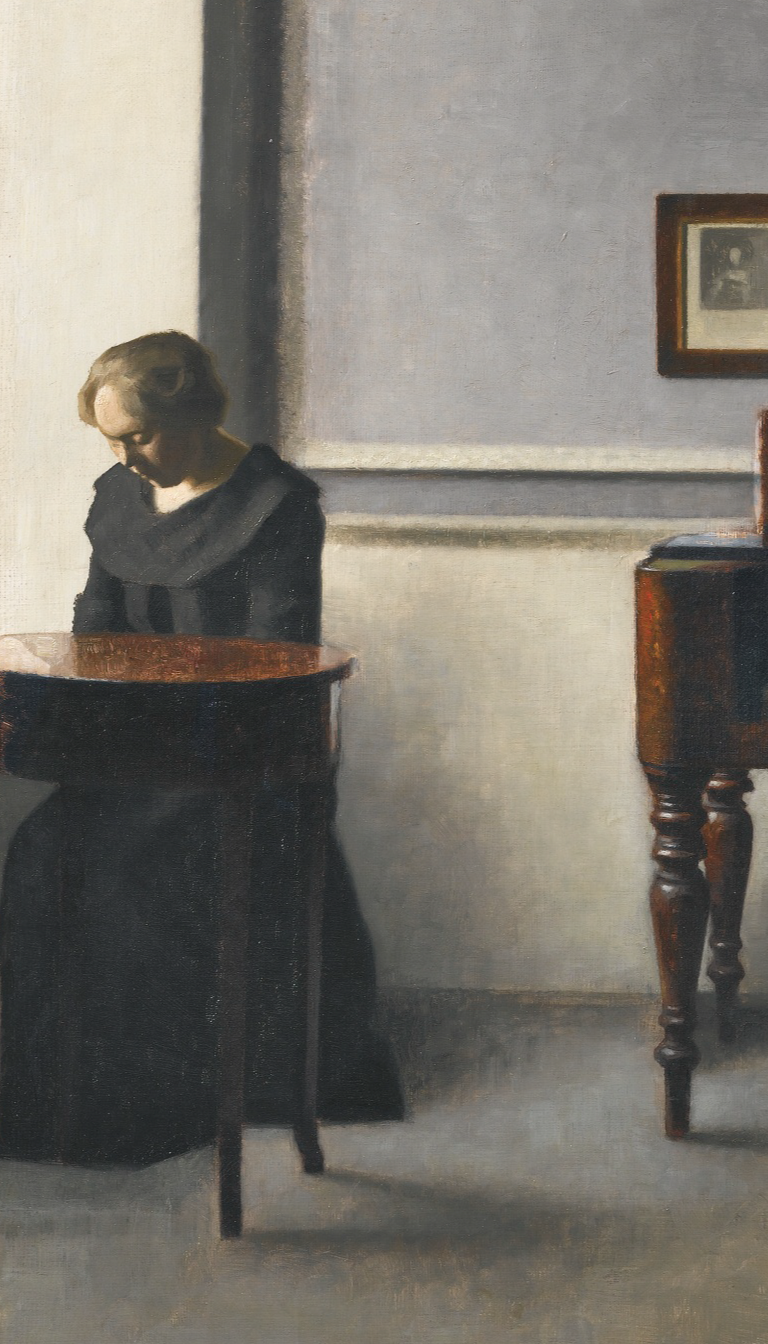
portrait painting, wide, soft diffused light, woman in dark dress seated at small round table on far left, head bowed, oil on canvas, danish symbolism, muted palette